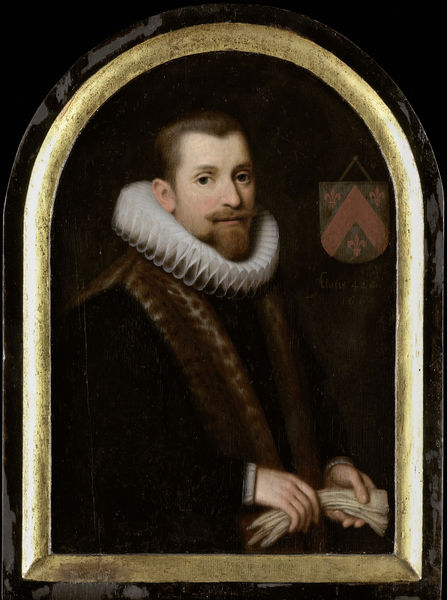
Titel: Portret van Floris Gerritsz Overrijn van Schoterbosch (c. 1562-1618)
Künstler: Cornelis Engelsz.
Standort: Amsterdam
Institution: Rijksmuseum
Schlagwörter: dunkel, gemälde, mann, braun, brust, finger, handschuh, handschuhe, mund, nase, ohr, schwarz, stirn, weiss, rot, bart, arm, augen, kragen, pelz, rahmen, ärmel, bildnis, herr, holland, hände, niederlande, portrait, porträt, gold, haare, lippen, bogen, manschette, geheimratsecken, wappen, lilien, pelzbesatz, bildnis#, niederlanmde